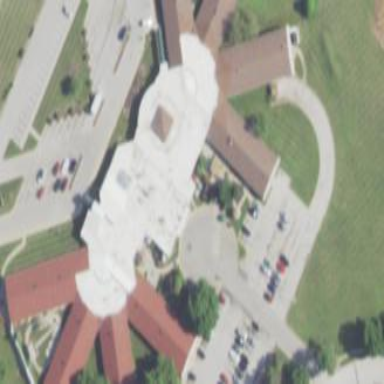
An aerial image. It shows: Nursing home building.